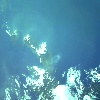
Label: water